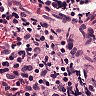
Metastatic tissue present: no